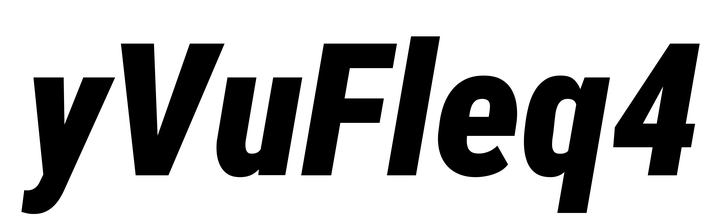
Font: Roboto-Italic_Condensed_Black_Italic